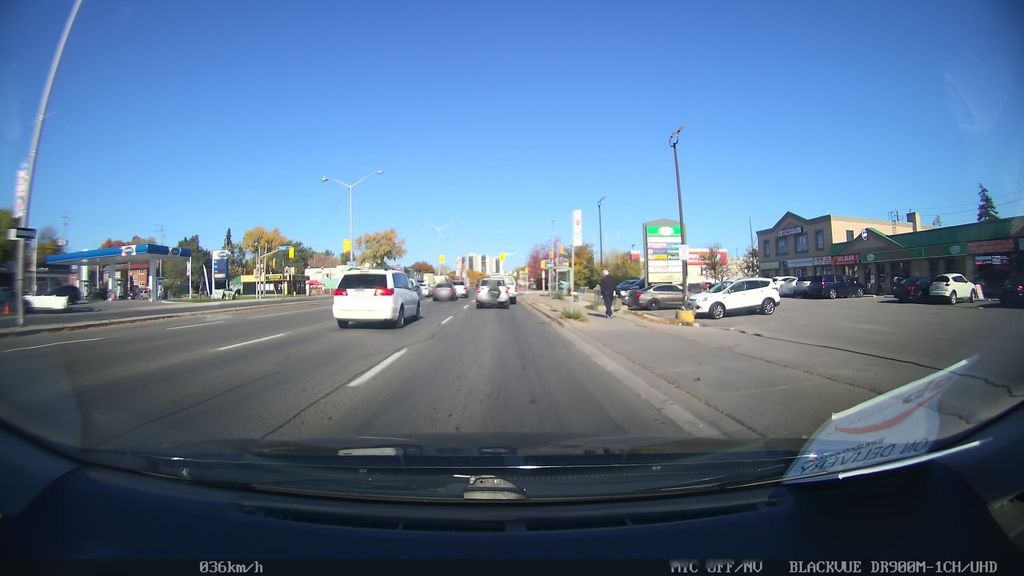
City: toronto